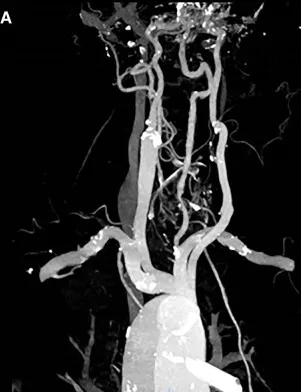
(A,B) 1-year CT scan showing good patency of the graft without imaging of cerebral ischemia.
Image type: radiology (ct)